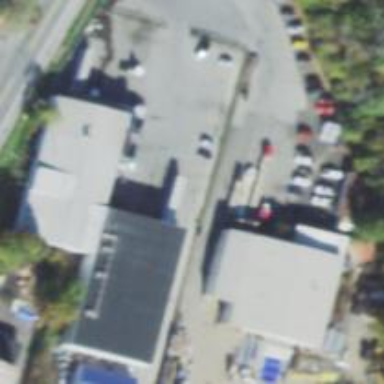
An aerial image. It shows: Warehouse building.